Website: macys
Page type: cart
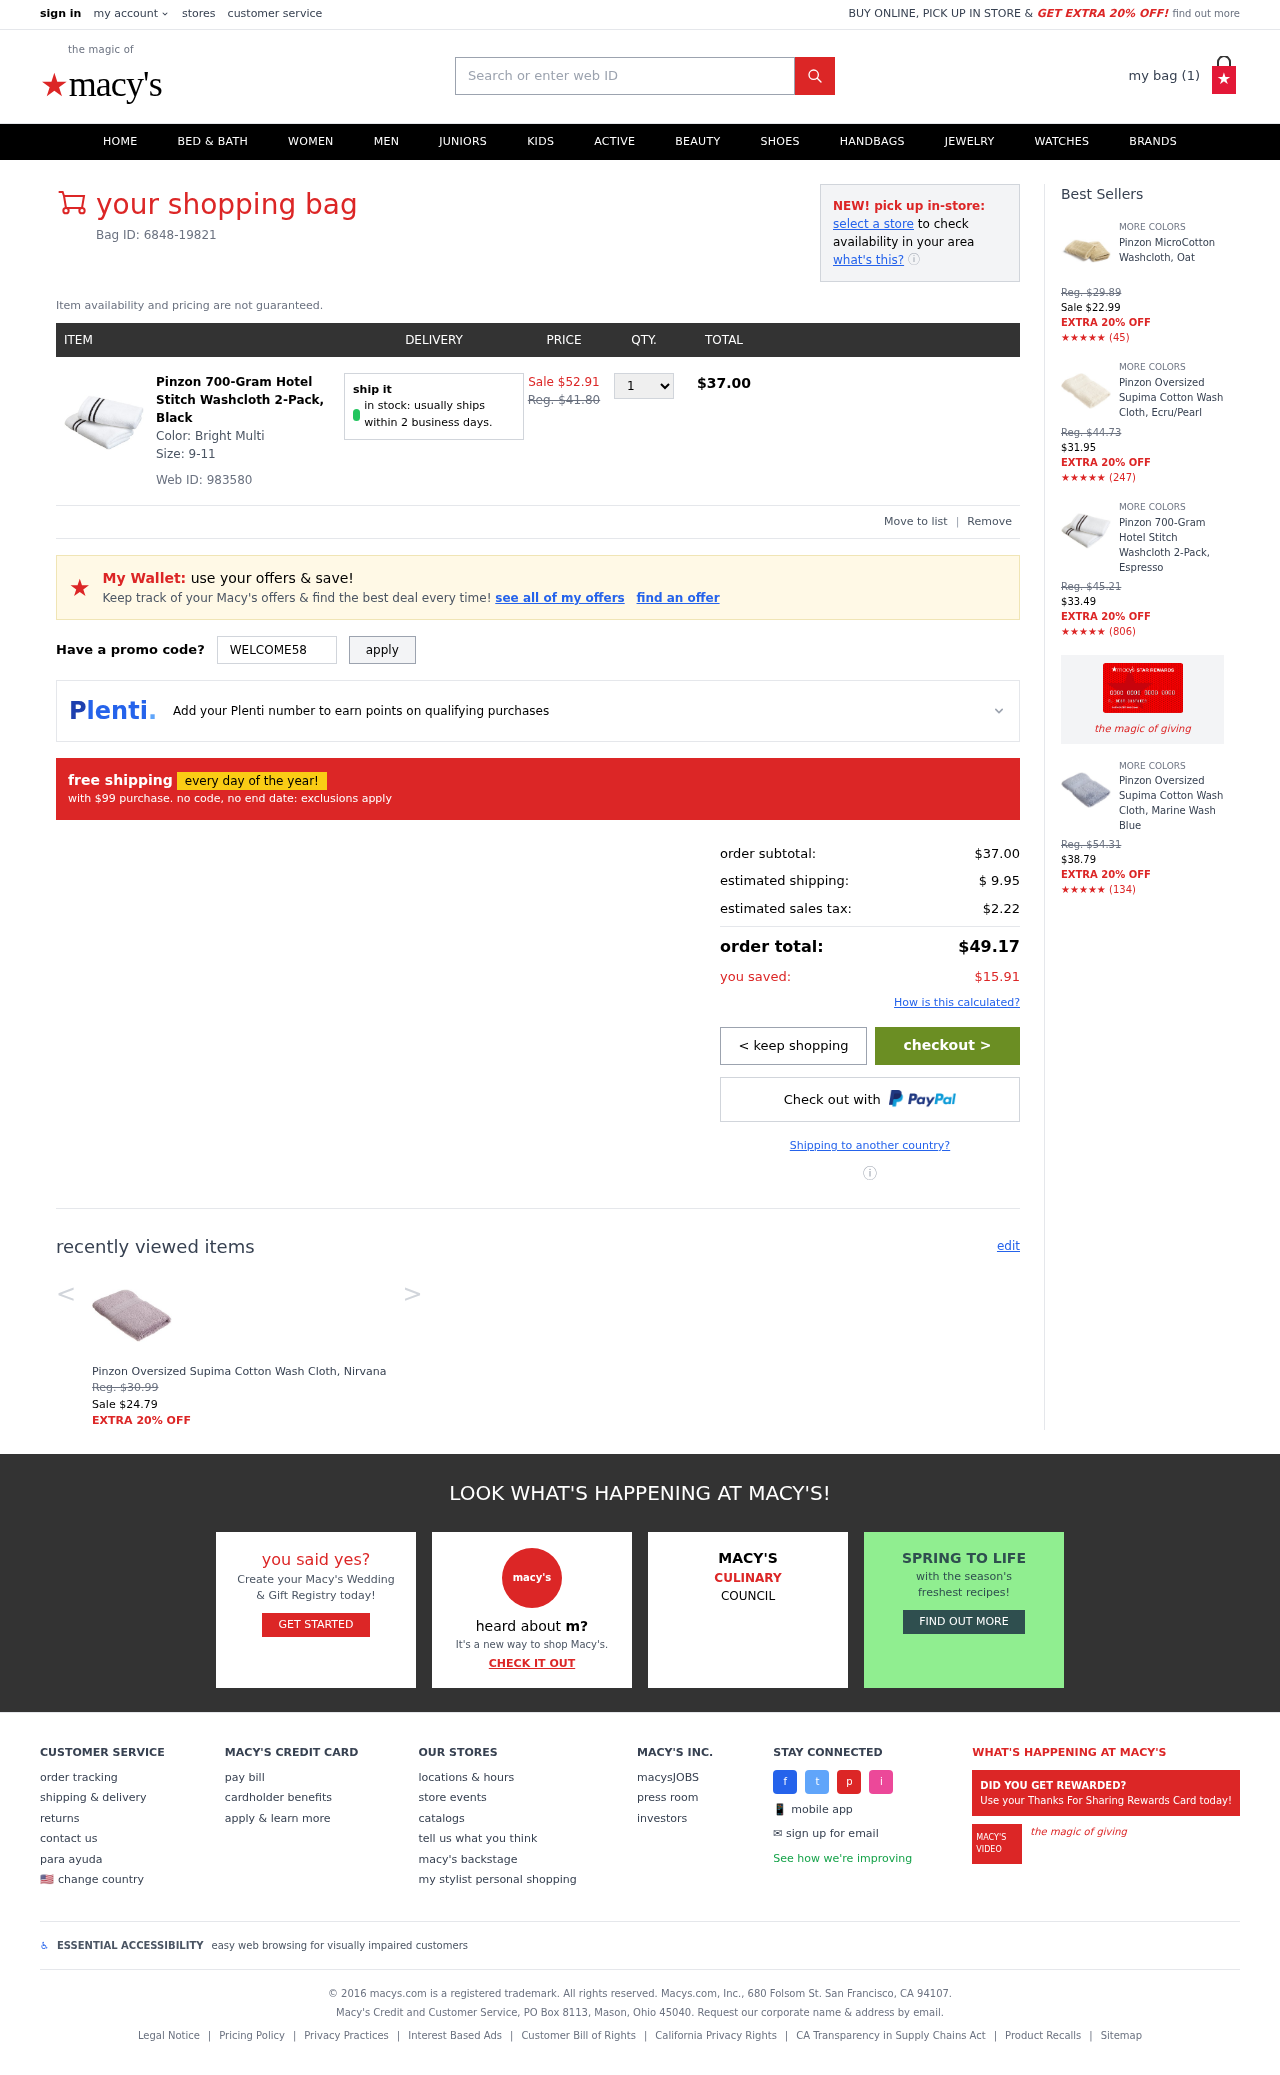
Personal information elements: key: PII_PROMO_CODE
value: WELCOME58
Product elements: key: PRODUCT1_NAME
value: Pinzon 700-Gram Hotel Stitch Washcloth 2-Pack, Black
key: PRODUCT1_PRICE
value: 37
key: PRODUCT1_QUANTITY
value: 1
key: PRODUCT2_NAME
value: Pinzon Oversized Supima Cotton Wash Cloth, Nirvana
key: PRODUCT2_PRICE
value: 24.79
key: PRODUCT3_NAME
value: Pinzon MicroCotton Washcloth, Oat
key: PRODUCT3_NUM_RATINGS
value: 45
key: PRODUCT3_PRICE
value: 22.99
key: PRODUCT4_NAME
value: Pinzon Oversized Supima Cotton Wash Cloth, Ecru/Pearl
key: PRODUCT4_NUM_RATINGS
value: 247
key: PRODUCT4_PRICE
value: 31.95
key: PRODUCT5_NAME
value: Pinzon 700-Gram Hotel Stitch Washcloth 2-Pack, Espresso
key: PRODUCT5_NUM_RATINGS
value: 806
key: PRODUCT5_PRICE
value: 33.49
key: PRODUCT6_NAME
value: Pinzon Oversized Supima Cotton Wash Cloth, Marine Wash Blue
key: PRODUCT6_NUM_RATINGS
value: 134
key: PRODUCT6_PRICE
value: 38.79
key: PRODUCT1_ORIGINAL_PRICE
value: Sale $52.91
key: PRODUCT1_TOTAL
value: $37.00
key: PRODUCT2_ORIGINAL_PRICE
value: Reg. $30.99
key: PRODUCT3_ORIGINAL_PRICE
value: Reg. $29.89
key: PRODUCT3_RATING
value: ★★★★★
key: PRODUCT4_ORIGINAL_PRICE
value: Reg. $44.73
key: PRODUCT4_RATING
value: ★★★★★
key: PRODUCT5_ORIGINAL_PRICE
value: Reg. $45.21
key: PRODUCT5_RATING
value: ★★★★★
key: PRODUCT6_ORIGINAL_PRICE
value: Reg. $54.31
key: PRODUCT6_RATING
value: ★★★★★
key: PRODUCT_WEB_ID
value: Web ID: 983580
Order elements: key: ORDER_NUM_ITEMS
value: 1
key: ORDER_BAG_ID
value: Bag ID: 6848-19821
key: ORDER_SUBTOTAL
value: $37.00
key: ORDER_SHIPPING_COST
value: $ 9.95
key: ORDER_TAX
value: $2.22
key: ORDER_TOTAL
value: $49.17
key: ORDER_SAVINGS
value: $15.91
Search elements: key: HEADER_SEARCH
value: Search or enter web ID